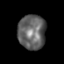
Tissue: skin
Cell type: Epithelial cells
Senescence score: 0.2312
Nuclear area (px): 932
Mean DAPI intensity: 100.065